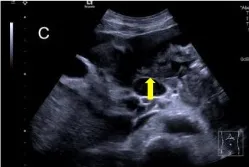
With several blood flow signals noted in this area and a very hypoechoic area in the left middle abdomen to the splenic hilar region, which is poorly demarcated from the gastric wall, gastric sinus, and spleen.
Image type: radiology (ultrasound)